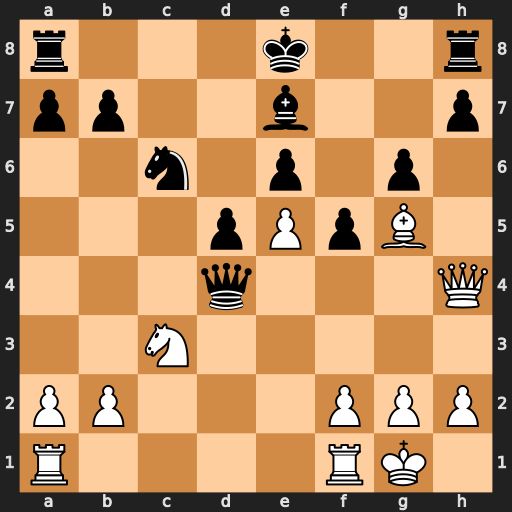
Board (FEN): r3k2r/pp2b2p/2n1p1p1/3pPpB1/3q3Q/2N5/PP3PPP/R4RK1
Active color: w
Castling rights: kq
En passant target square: -
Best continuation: Bxe7 Qxh4 Bxh4